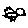
Label: bird